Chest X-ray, AP view. Patient: 31 years old, sex F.
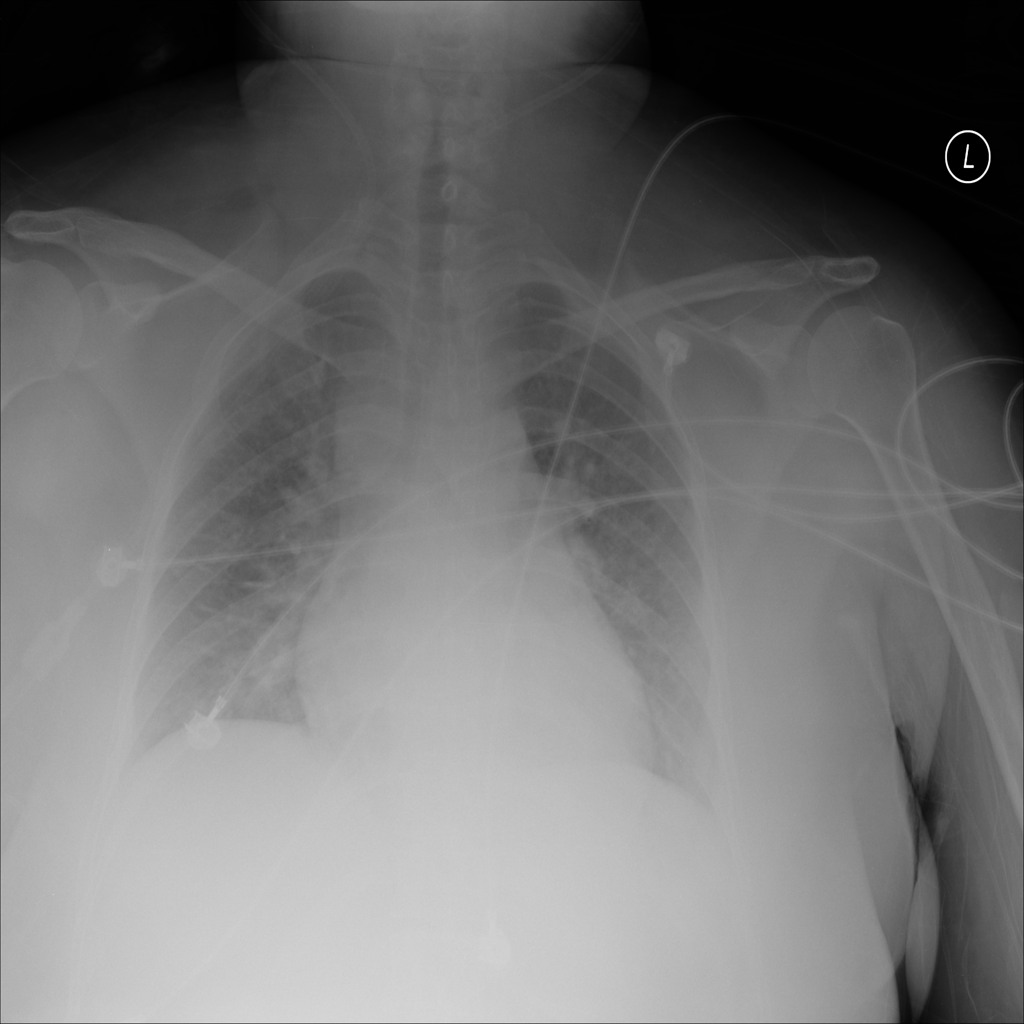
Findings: Effusion, Infiltration